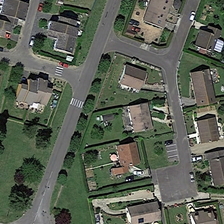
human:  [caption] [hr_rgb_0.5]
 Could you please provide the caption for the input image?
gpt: many buildings and green trees are in a medium residential area .

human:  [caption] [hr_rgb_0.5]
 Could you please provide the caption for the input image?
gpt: many buildings and green trees are in a medium residential area .

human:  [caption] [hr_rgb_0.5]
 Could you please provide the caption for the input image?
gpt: many buildings and green trees are in a medium residential area .

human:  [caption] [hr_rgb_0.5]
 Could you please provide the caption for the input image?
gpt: many buildings and green trees are in a medium residential area .

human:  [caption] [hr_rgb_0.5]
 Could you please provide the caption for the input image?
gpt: many buildings and green trees are in a medium residential area .